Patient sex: M
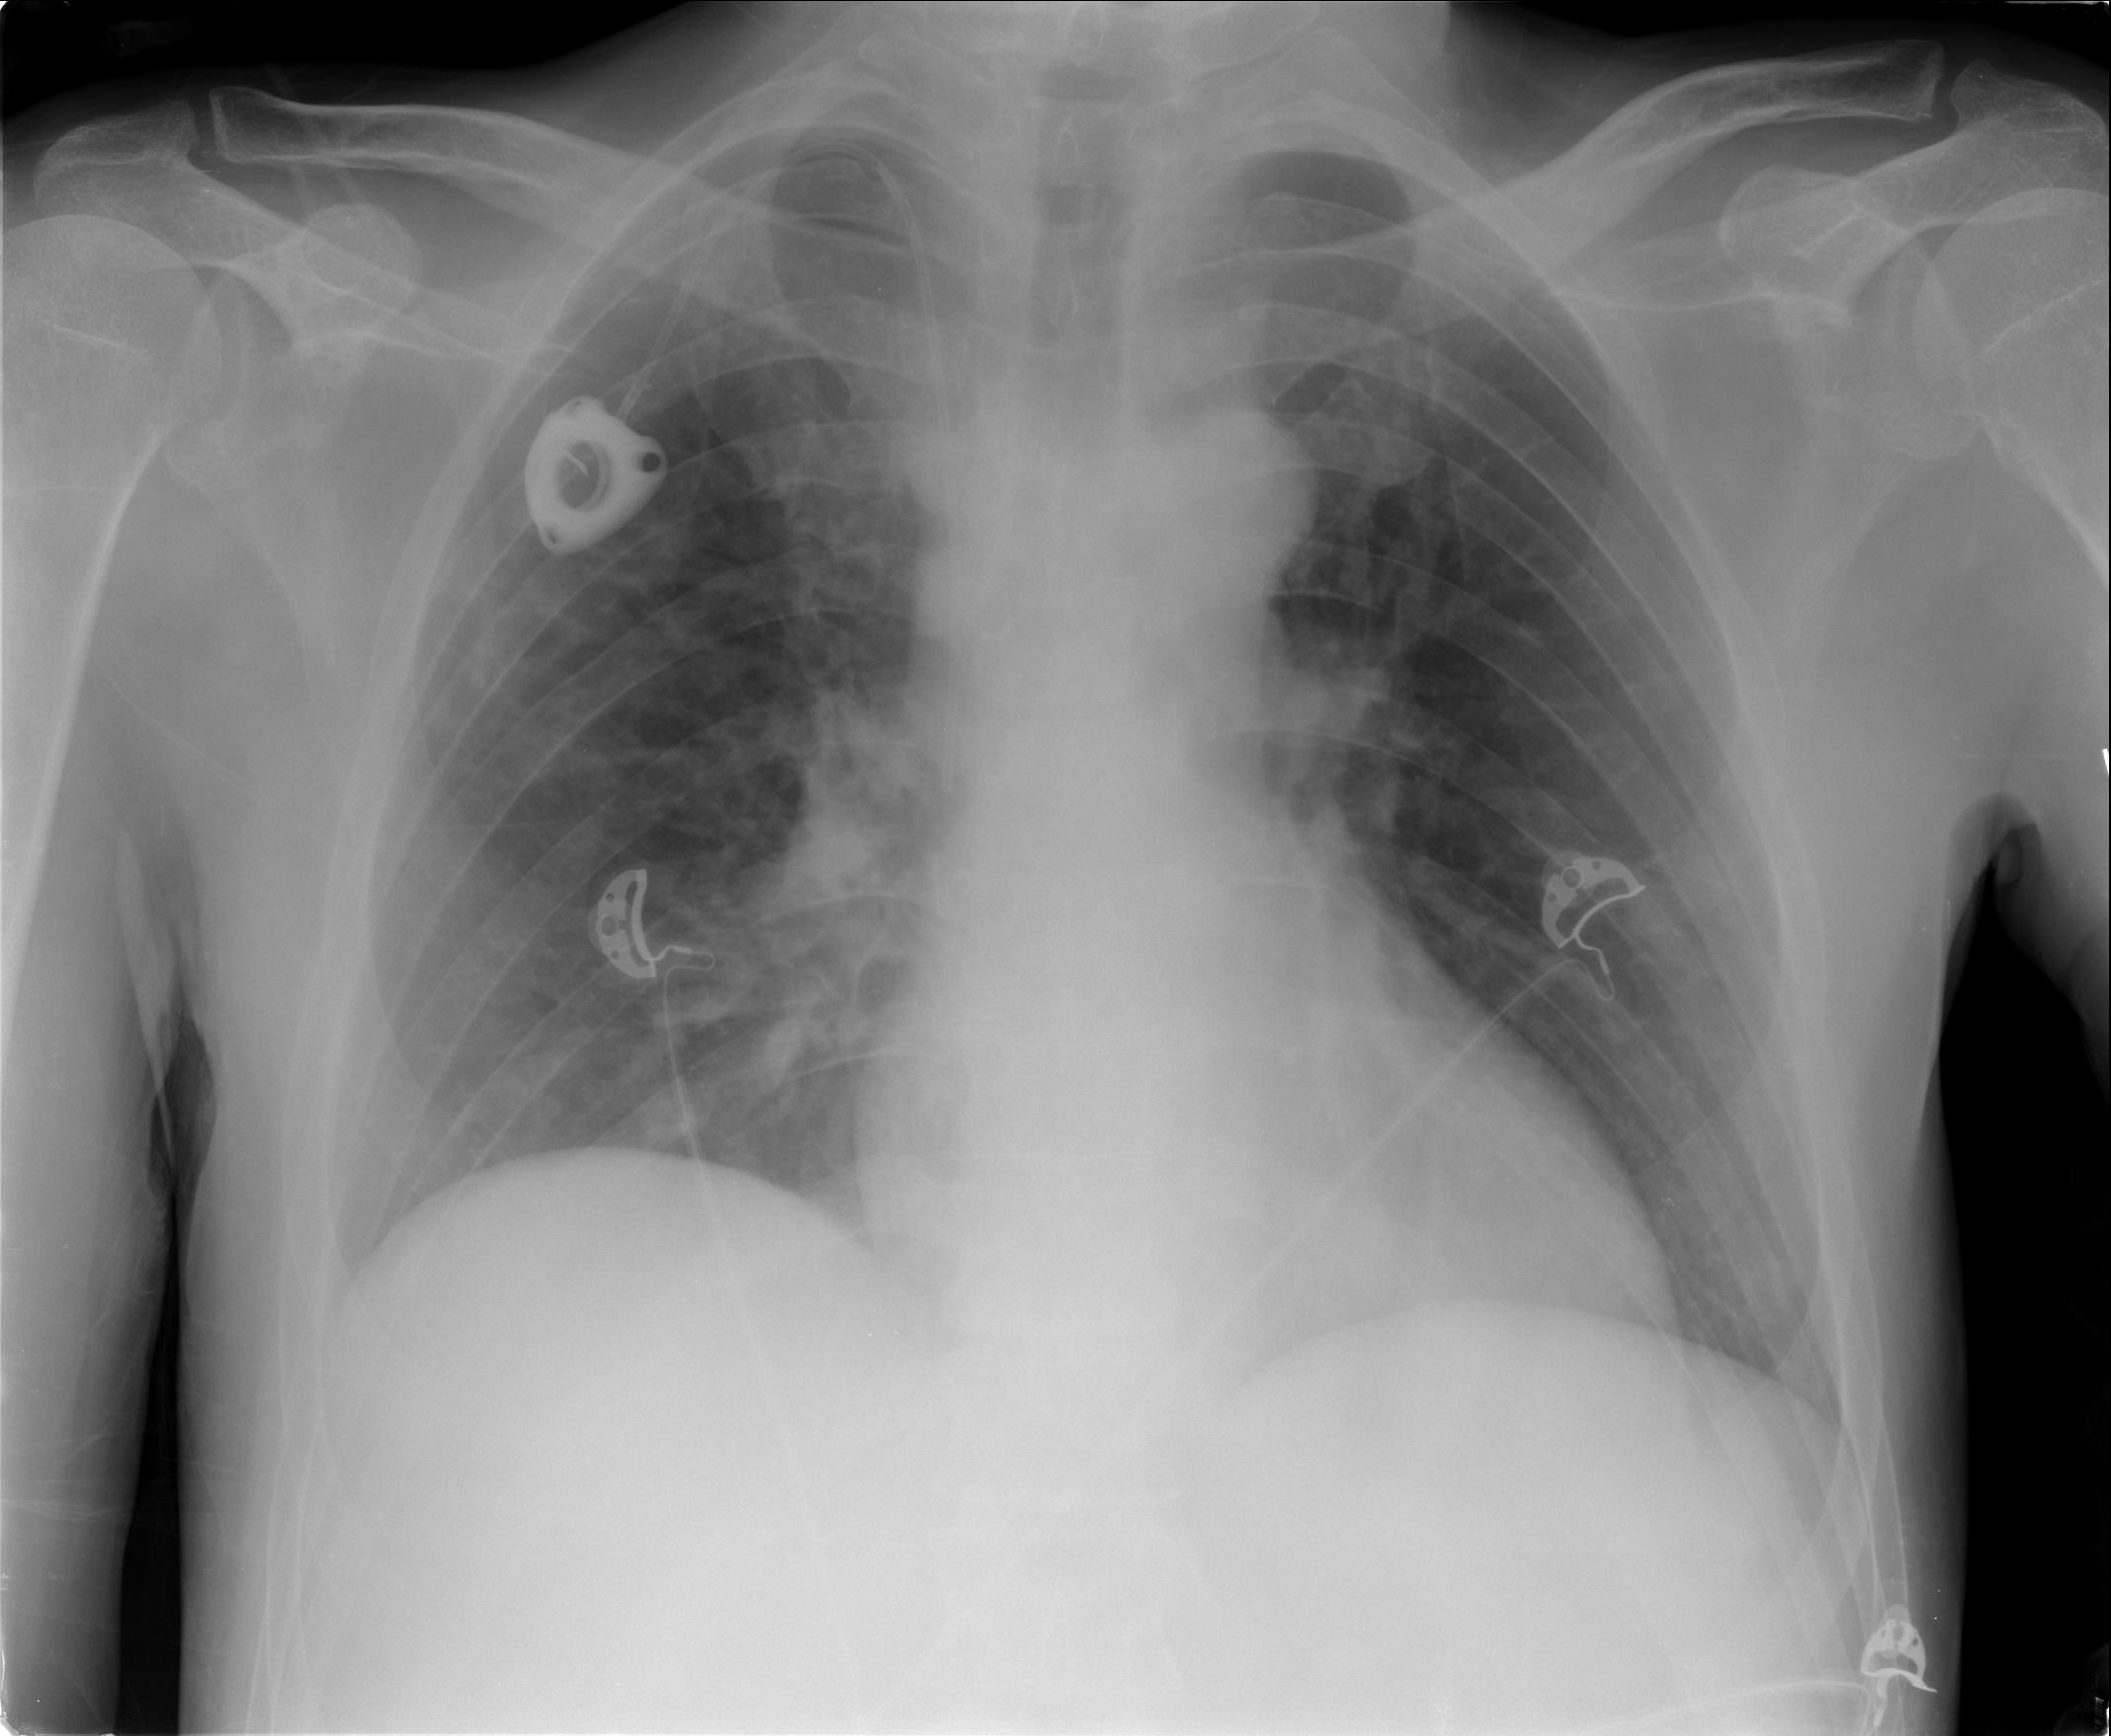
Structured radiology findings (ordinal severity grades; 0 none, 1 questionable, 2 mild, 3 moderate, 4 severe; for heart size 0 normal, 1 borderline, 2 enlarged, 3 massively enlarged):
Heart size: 0
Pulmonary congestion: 1
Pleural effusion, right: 0
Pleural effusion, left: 0
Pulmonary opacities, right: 2
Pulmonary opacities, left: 0
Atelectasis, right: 2
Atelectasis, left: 0